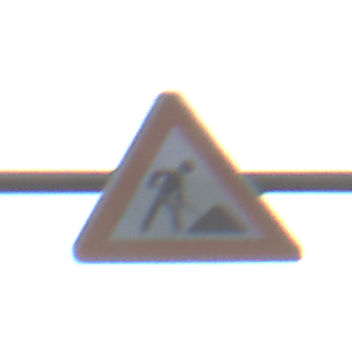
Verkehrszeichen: Arbeitsstelle
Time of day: SunriseSunset
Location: Outdoor (Urban)
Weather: PartlyCloudy
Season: NotSpecified
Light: Natural